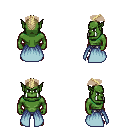
a pixel art fantasy rpg character, male body template, orc, green skin, overskirt, metal pants, white blonde short mohawk hairstyle, four views (front, back, left, right), 2x2 character sprite sheet, small pixel art, hard edges, no anti-aliasing